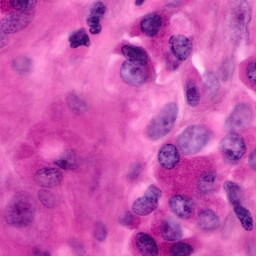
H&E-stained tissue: Pancreatic